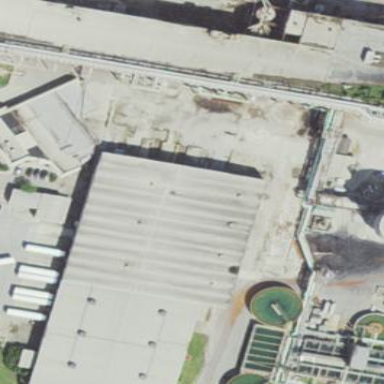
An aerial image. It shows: Industrial building.